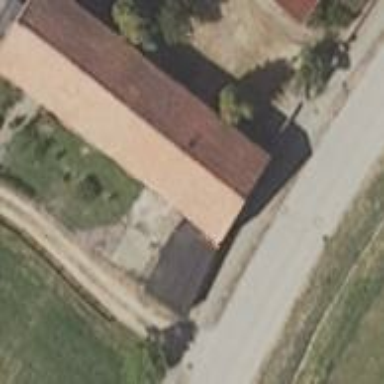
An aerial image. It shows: Shed.